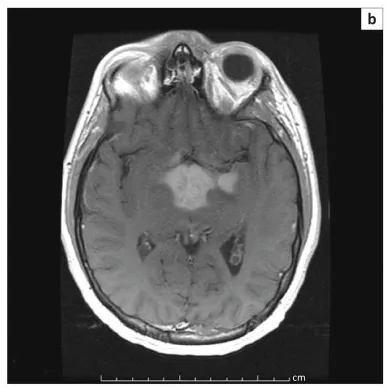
Axial T1-weighted post-contrast imaging (a and b) demonstrating avid enhancement corresponding to the regions of T2/FLAIR signal abnormality.
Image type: radiology (mri)